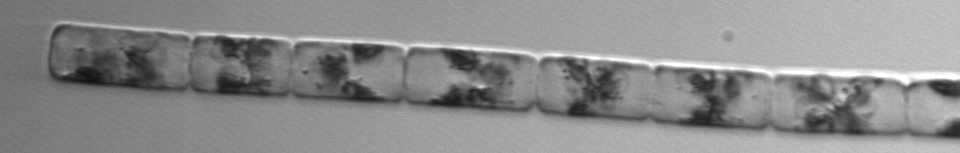
Label: Guinardia_delicatula